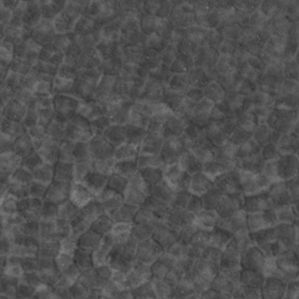
Label: non_frost